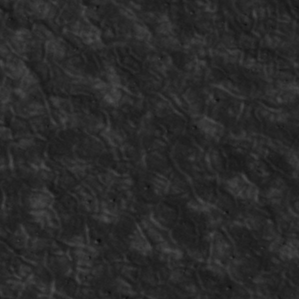
Label: non_frost